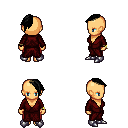
a pixel art fantasy rpg character, female body template, human, tanned skin, red robe, red pants, black long mohawk hairstyle, bracelets, metal boots, four views (front, back, left, right), 2x2 character sprite sheet, small pixel art, hard edges, no anti-aliasing